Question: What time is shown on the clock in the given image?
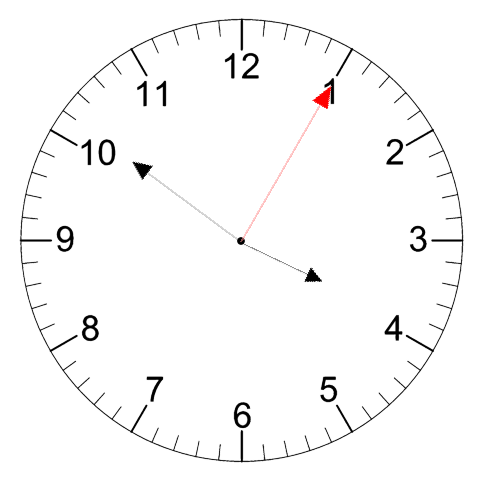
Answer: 03:51:05